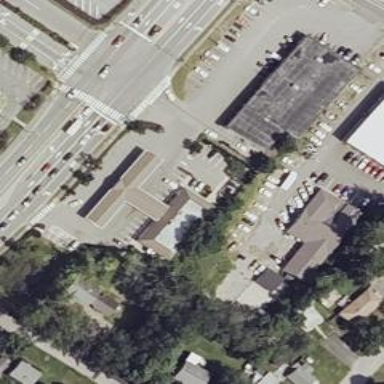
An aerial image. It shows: Retail building that also serves as fuel station.